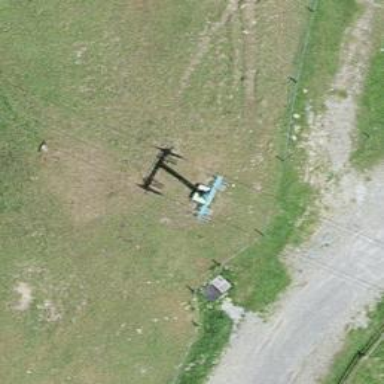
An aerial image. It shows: Pylon for aerialway.